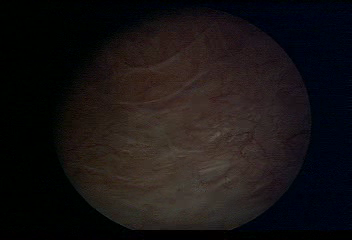
Modality: WLC
Class: Normal mucosa
Bladder cancer association: No